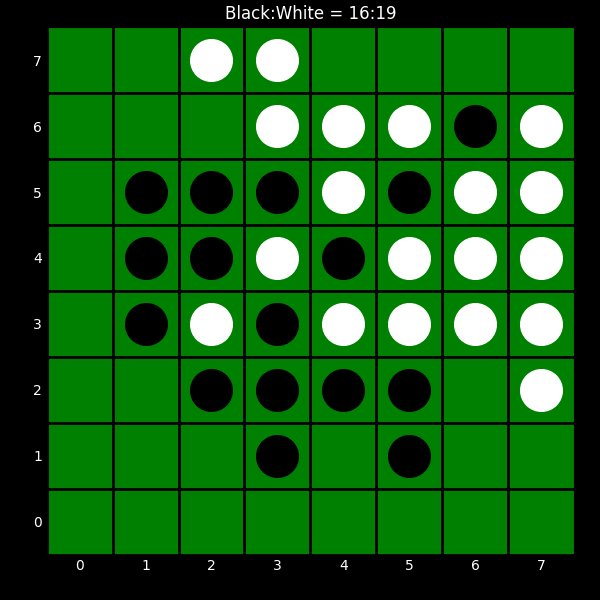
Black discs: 16
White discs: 19